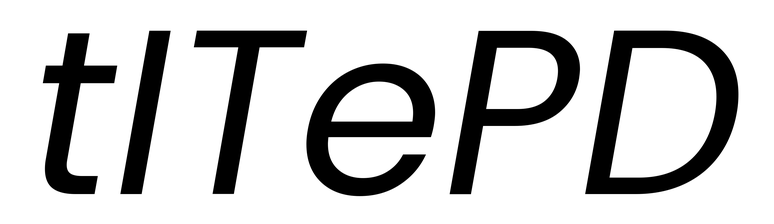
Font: Poppins-Italic